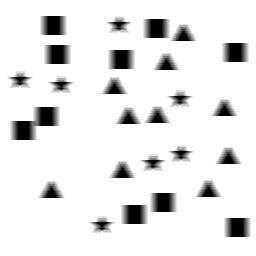
Squares: 10
Triangles: 10
Stars: 7
Total shapes: 27